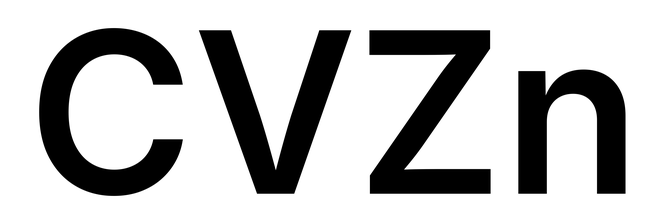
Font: Inter_SemiBold